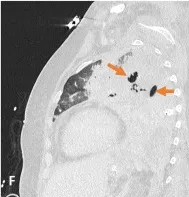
Chest computed tomography performed 11 days after hospitalization. Sagittal reformatted images in mediastinal.
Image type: radiology (ct)